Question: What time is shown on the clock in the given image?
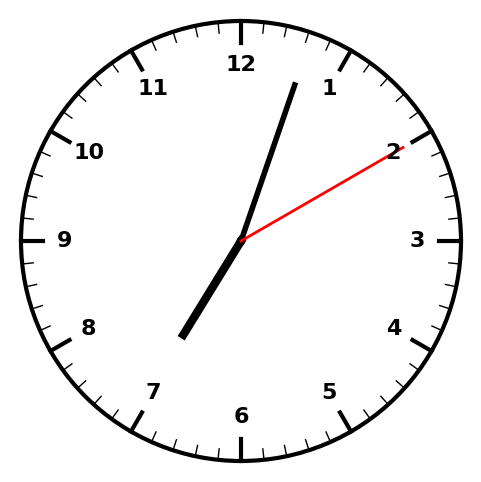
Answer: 07:03:10